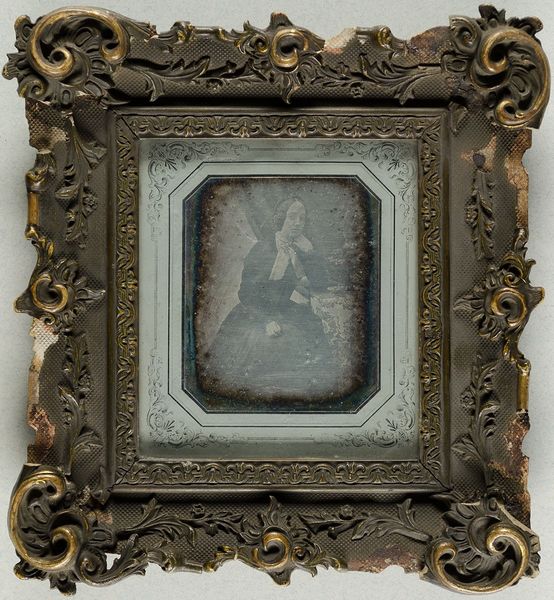
Titel: Marie von Schlegill (gest. 1902)
Standort: Hamburg
Institution: Museum für Kunst und Gewerbe Hamburg
Schlagwörter: frau, portrait, figur, foto, fotografie, photographie, photo, gerahmt, lichtbild, daguerreotypie, bildwerke, angewandte und bildende kunst, hessische systematik, porträt, porträtfotografie, porträtphotographie